Field crop: maize
Growth stage: 2
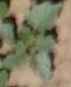
Species: datura